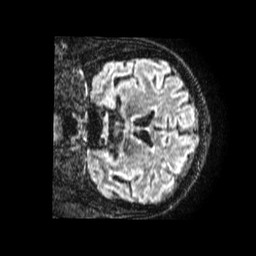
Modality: FLAIR
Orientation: coronal
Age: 66
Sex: male
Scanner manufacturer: philips
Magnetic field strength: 1.5 T
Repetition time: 4.8 s
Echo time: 0.3302 s